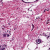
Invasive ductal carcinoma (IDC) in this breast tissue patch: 0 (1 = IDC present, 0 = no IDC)